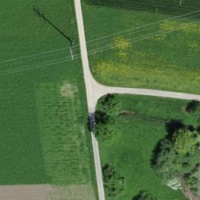
EUNIS habitat code: 52
Species observed at this site:
Lysandra bellargus